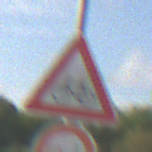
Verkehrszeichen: RadverkehrRechts
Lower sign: VerbotUeberholenEinspurigeFahrzeuge
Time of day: MorningAfternoon
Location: Outdoor (Nature)
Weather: PartlyCloudy
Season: NotSpecified
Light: Natural